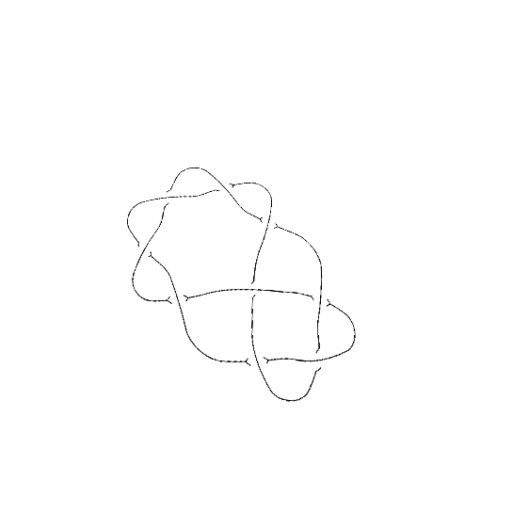
Crossing number: 9